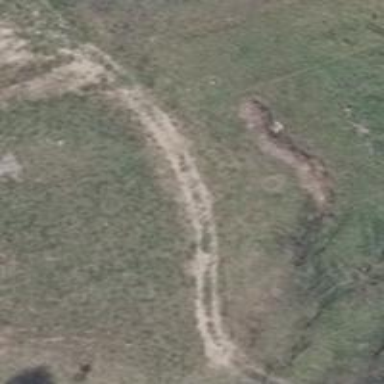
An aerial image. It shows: Track with grade 4 track type.